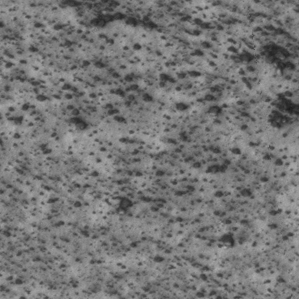
Label: frost